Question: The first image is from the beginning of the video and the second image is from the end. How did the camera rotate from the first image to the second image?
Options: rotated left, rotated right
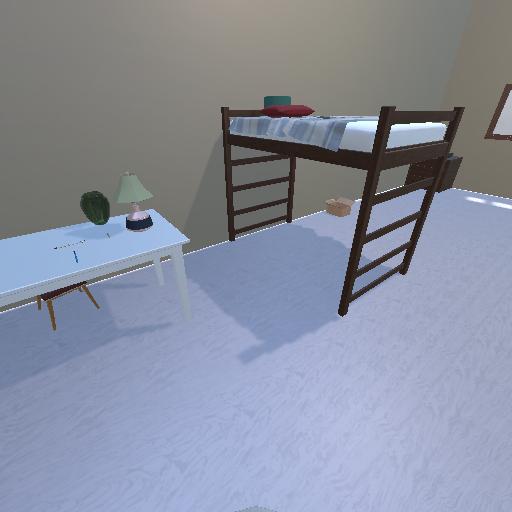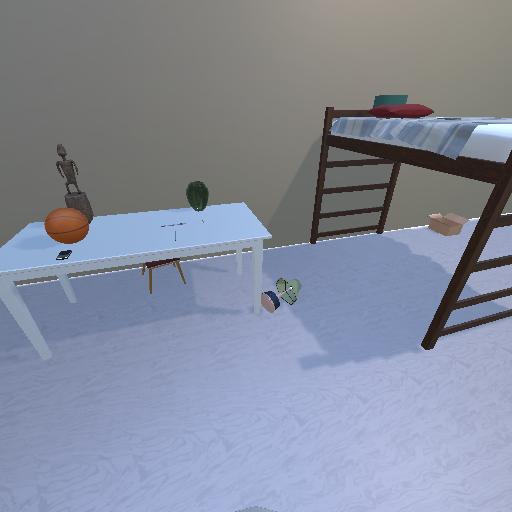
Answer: rotated left